Question: We are running automated tests from Visual Studio. Some of these tests needs to communicate with a temporary <URL> during test execution.
The 'redis-server.exe' executable file is deployed to the test run directory by declaring <URL>.
This works fine except that for every test run an annoying Windows Firewall popup is displayed:

Would it, for example, be possible to tell Windows that any 'redis-server.exe' located under a specific directory is allowed to use the network?
This is particularly annoying because the dialog fulfills no purpose in this case. No matter whether I choose to click on or or even just ignore the popup, the tests will still complete. However, a new firewall rule is created every time.
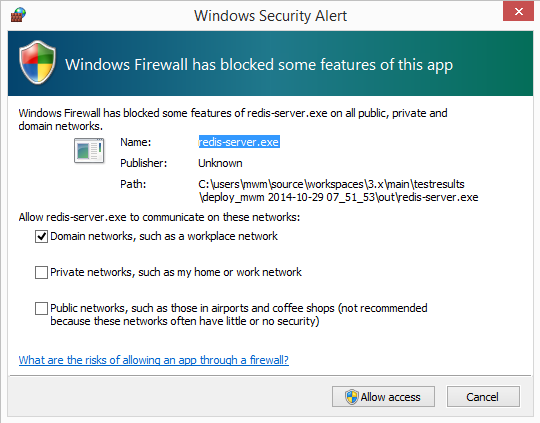
Answer: No idea if it's actually possible, but the best solution would be to change the listening settings on the temporary server so that it listens on 127.0.0.1 instead of 0.0.0.0, causing it to only accept connections from the local machine. For a test it's perfectly acceptable, and such a listening will never trigger firewall warnings.